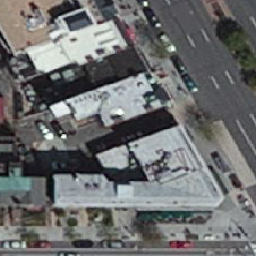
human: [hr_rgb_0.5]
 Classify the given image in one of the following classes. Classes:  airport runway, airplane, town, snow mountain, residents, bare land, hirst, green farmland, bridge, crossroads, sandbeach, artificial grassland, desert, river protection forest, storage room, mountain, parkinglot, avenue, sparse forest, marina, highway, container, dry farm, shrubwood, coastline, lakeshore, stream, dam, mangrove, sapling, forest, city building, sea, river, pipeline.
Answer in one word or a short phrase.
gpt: city building